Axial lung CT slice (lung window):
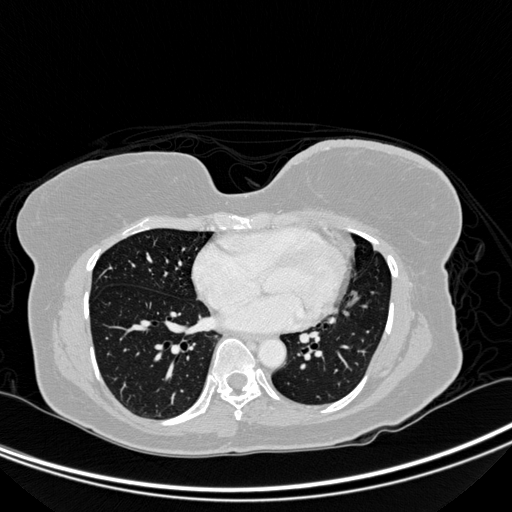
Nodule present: no